Question: I am working with an html page in that i was stuck with some footer content.
I want to align three 'div' which contains some 'lists' as horizontal

'''
.left-col {
float: left;
width:25%;
height:100px;
background-color:blue;
}
.center-col {
float: left;
width: 50%;
height:100px;
background-color: cornflowerblue;
text-align:center;
}
.right-col {
float: left;
width: 25%;
height:100px;
background-color:green;
text-align: right;
}
'''
'''
<div class="left-col"><ul><li>hai</li>
<li>hai</li>
<li>hai</li>
<li>hai</li>
<li>hai</li></ul></div>
<div class="center-col"><ul><li>hai</li>
<li>hai</li>
<li>hai</li>
<li>hai</li>
<li>hai</li></ul></div>
<div class="right-col"><ul><li>hai</li>
<li>hai</li>
<li>hai</li>
<li>hai</li>
<li>hai</li></ul></div>
'''
please help me to fix this
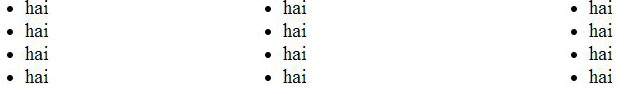
Answer: Remove the pre-defined height on the div's. Let them expand according to content. In center div you can give width to the ul and then make the text at center using as auto.
'''
.left-col {
float: left;
width:25%;
background-color:blue;
}
.center-col {
float: left;
width: 50%;
background-color: cornflowerblue;
}
.center-col ul
{
margin-left: auto;
margin-right: auto;
width: 100px;
}
.right-col {
float: left;
width: 25%;
background-color:green;
text-align: right;
}
'''
Fiddle: <URL>
Also if you don't want to trouble yourself with width of ul then you can just go for margin-left to ul
'''
.center-col ul
{
margin-left:100px //According to your need
}
'''